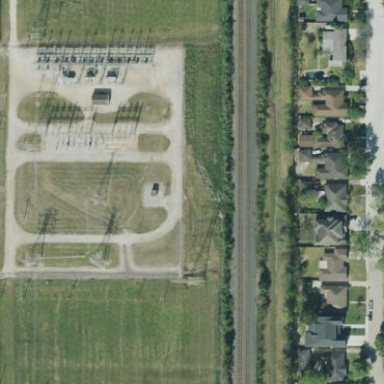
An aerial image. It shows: Outdoor power substation surrounded by fence. The substation is specifically for distribution purposes.